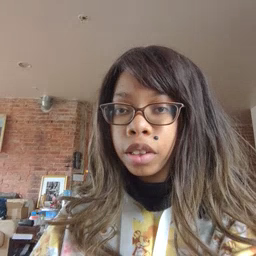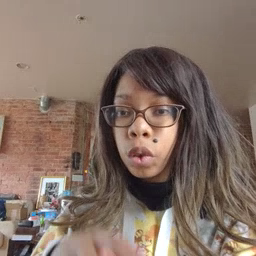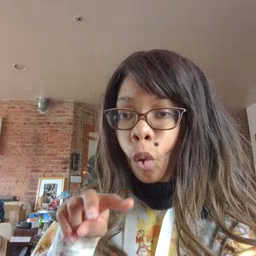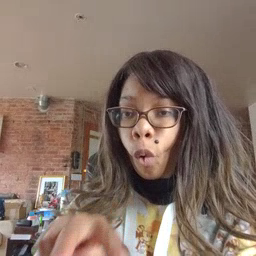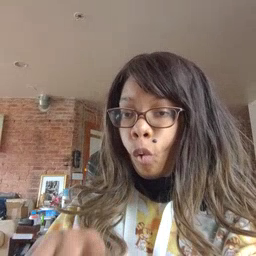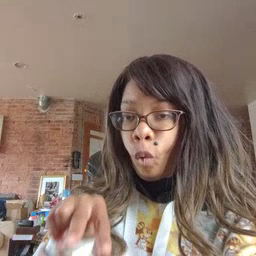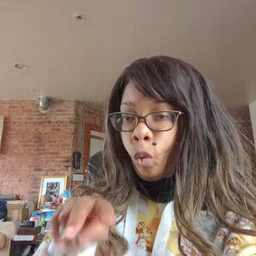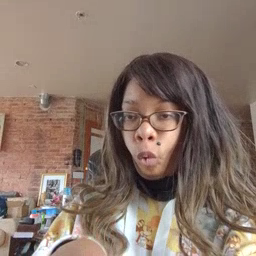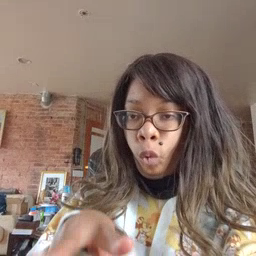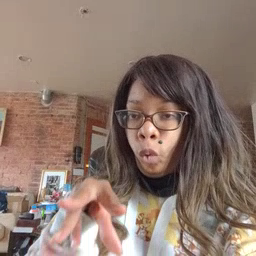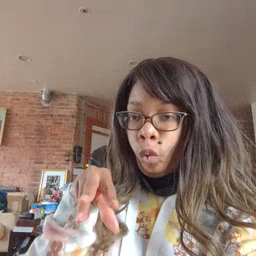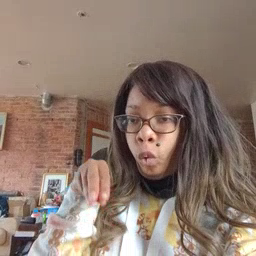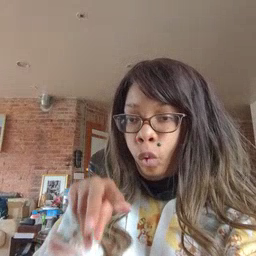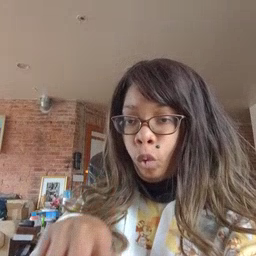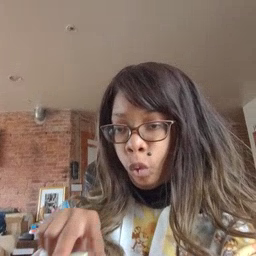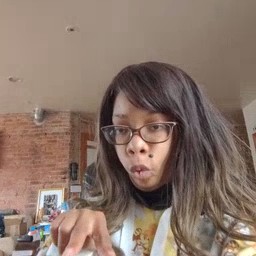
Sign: vacuum